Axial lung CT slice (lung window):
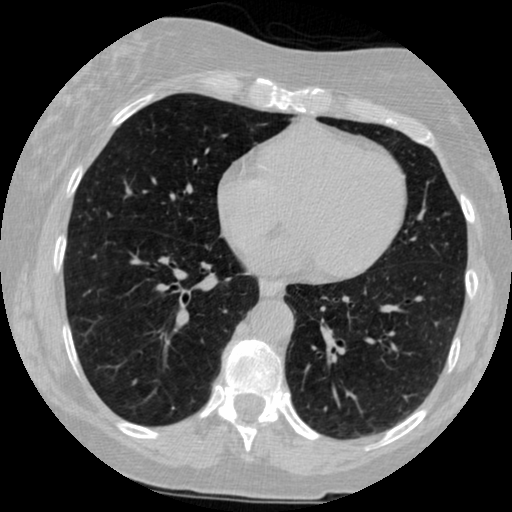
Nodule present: no